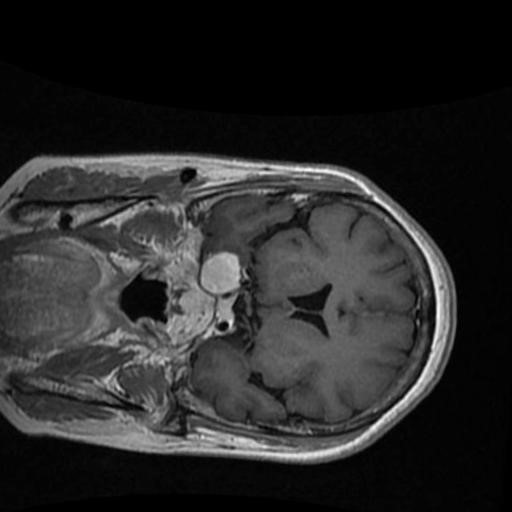
Label: brain_menin